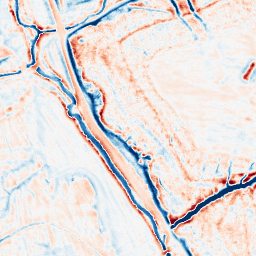
Category: edge_preserving
Decomposition family: bilateral
Decomposition parameters: d: 15
sigma_color: 150
sigma_space: 100
Upsampling method: quartic
Upsampling parameters: scale: 2
Upsampling scale: 2